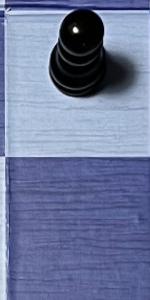
Label: Empty